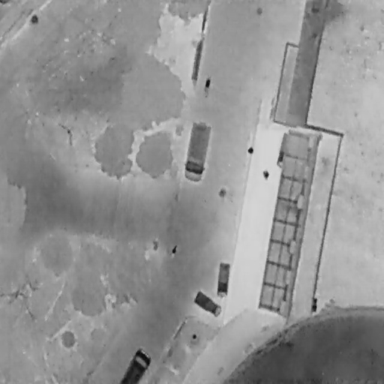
There are four OtherVehicles in the infrared image.